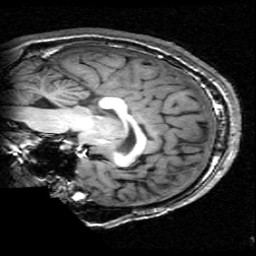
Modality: T1w
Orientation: sagittal
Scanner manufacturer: ge
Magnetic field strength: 3 T
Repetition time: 0.00904 s
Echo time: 0.00184 s